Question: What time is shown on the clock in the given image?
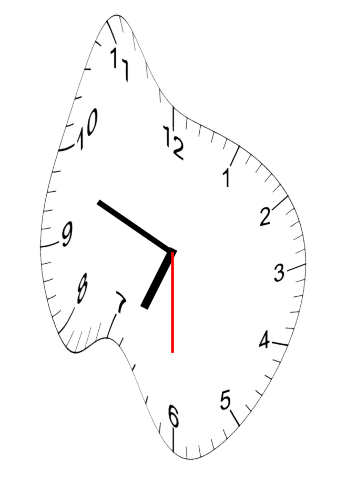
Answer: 06:48:30